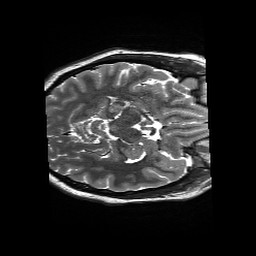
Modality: T2w
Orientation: axial
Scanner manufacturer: siemens
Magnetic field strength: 3 T
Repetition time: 13.52 s
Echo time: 0.088 s